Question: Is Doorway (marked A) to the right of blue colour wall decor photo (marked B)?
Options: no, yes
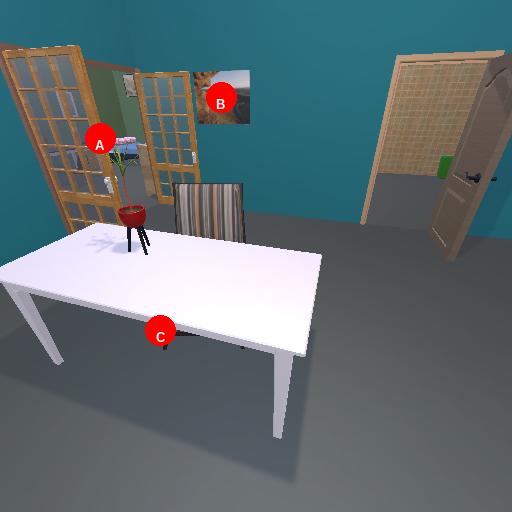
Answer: no